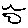
Label: bird